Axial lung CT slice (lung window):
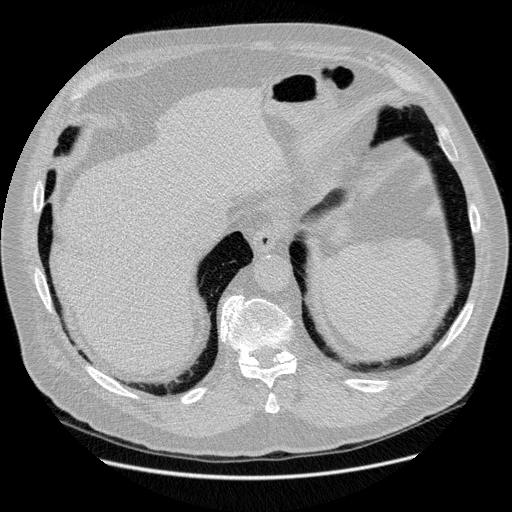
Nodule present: no